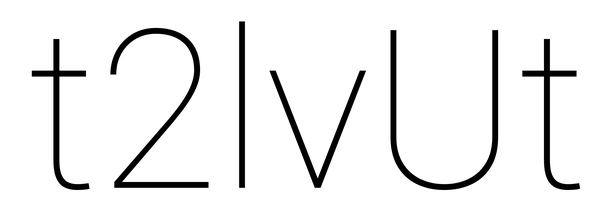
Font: Roboto_Thin